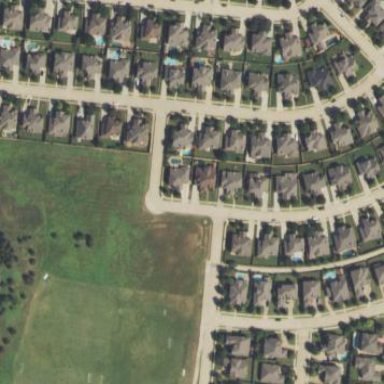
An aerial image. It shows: Residential neighbourhood.